Question: Is there a .NET API to control entire screen hue / colors ?
I'm trying to do something along the lines of what flux does and I assume there must be a programmatic way to control these properties. The built in color calibration UI can do it, and I'm wondering how they do this.
If not in .NET, is there a winapi way of accomplishing this?

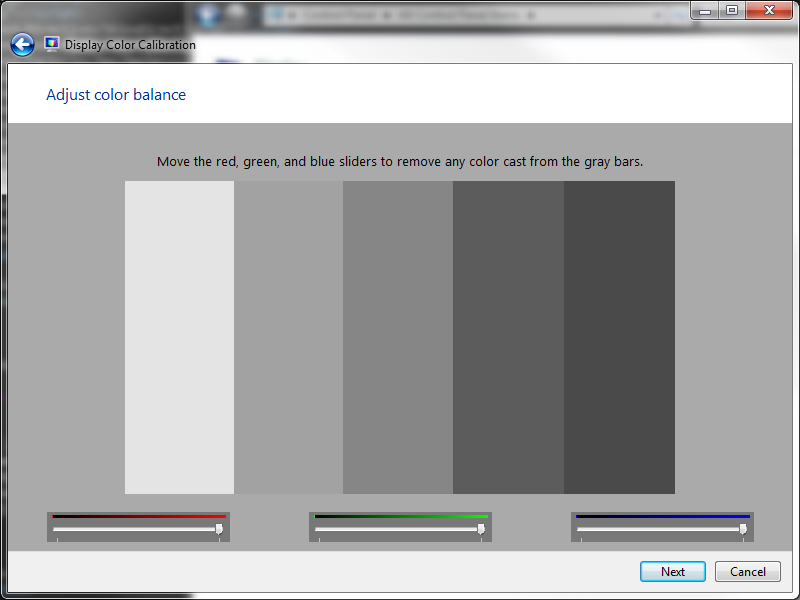
Answer: I don't know of an existing method in .NET to adjust the screen colors, but you can call <URL> has C# code to call SetDeviceGammaRamp.